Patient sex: M
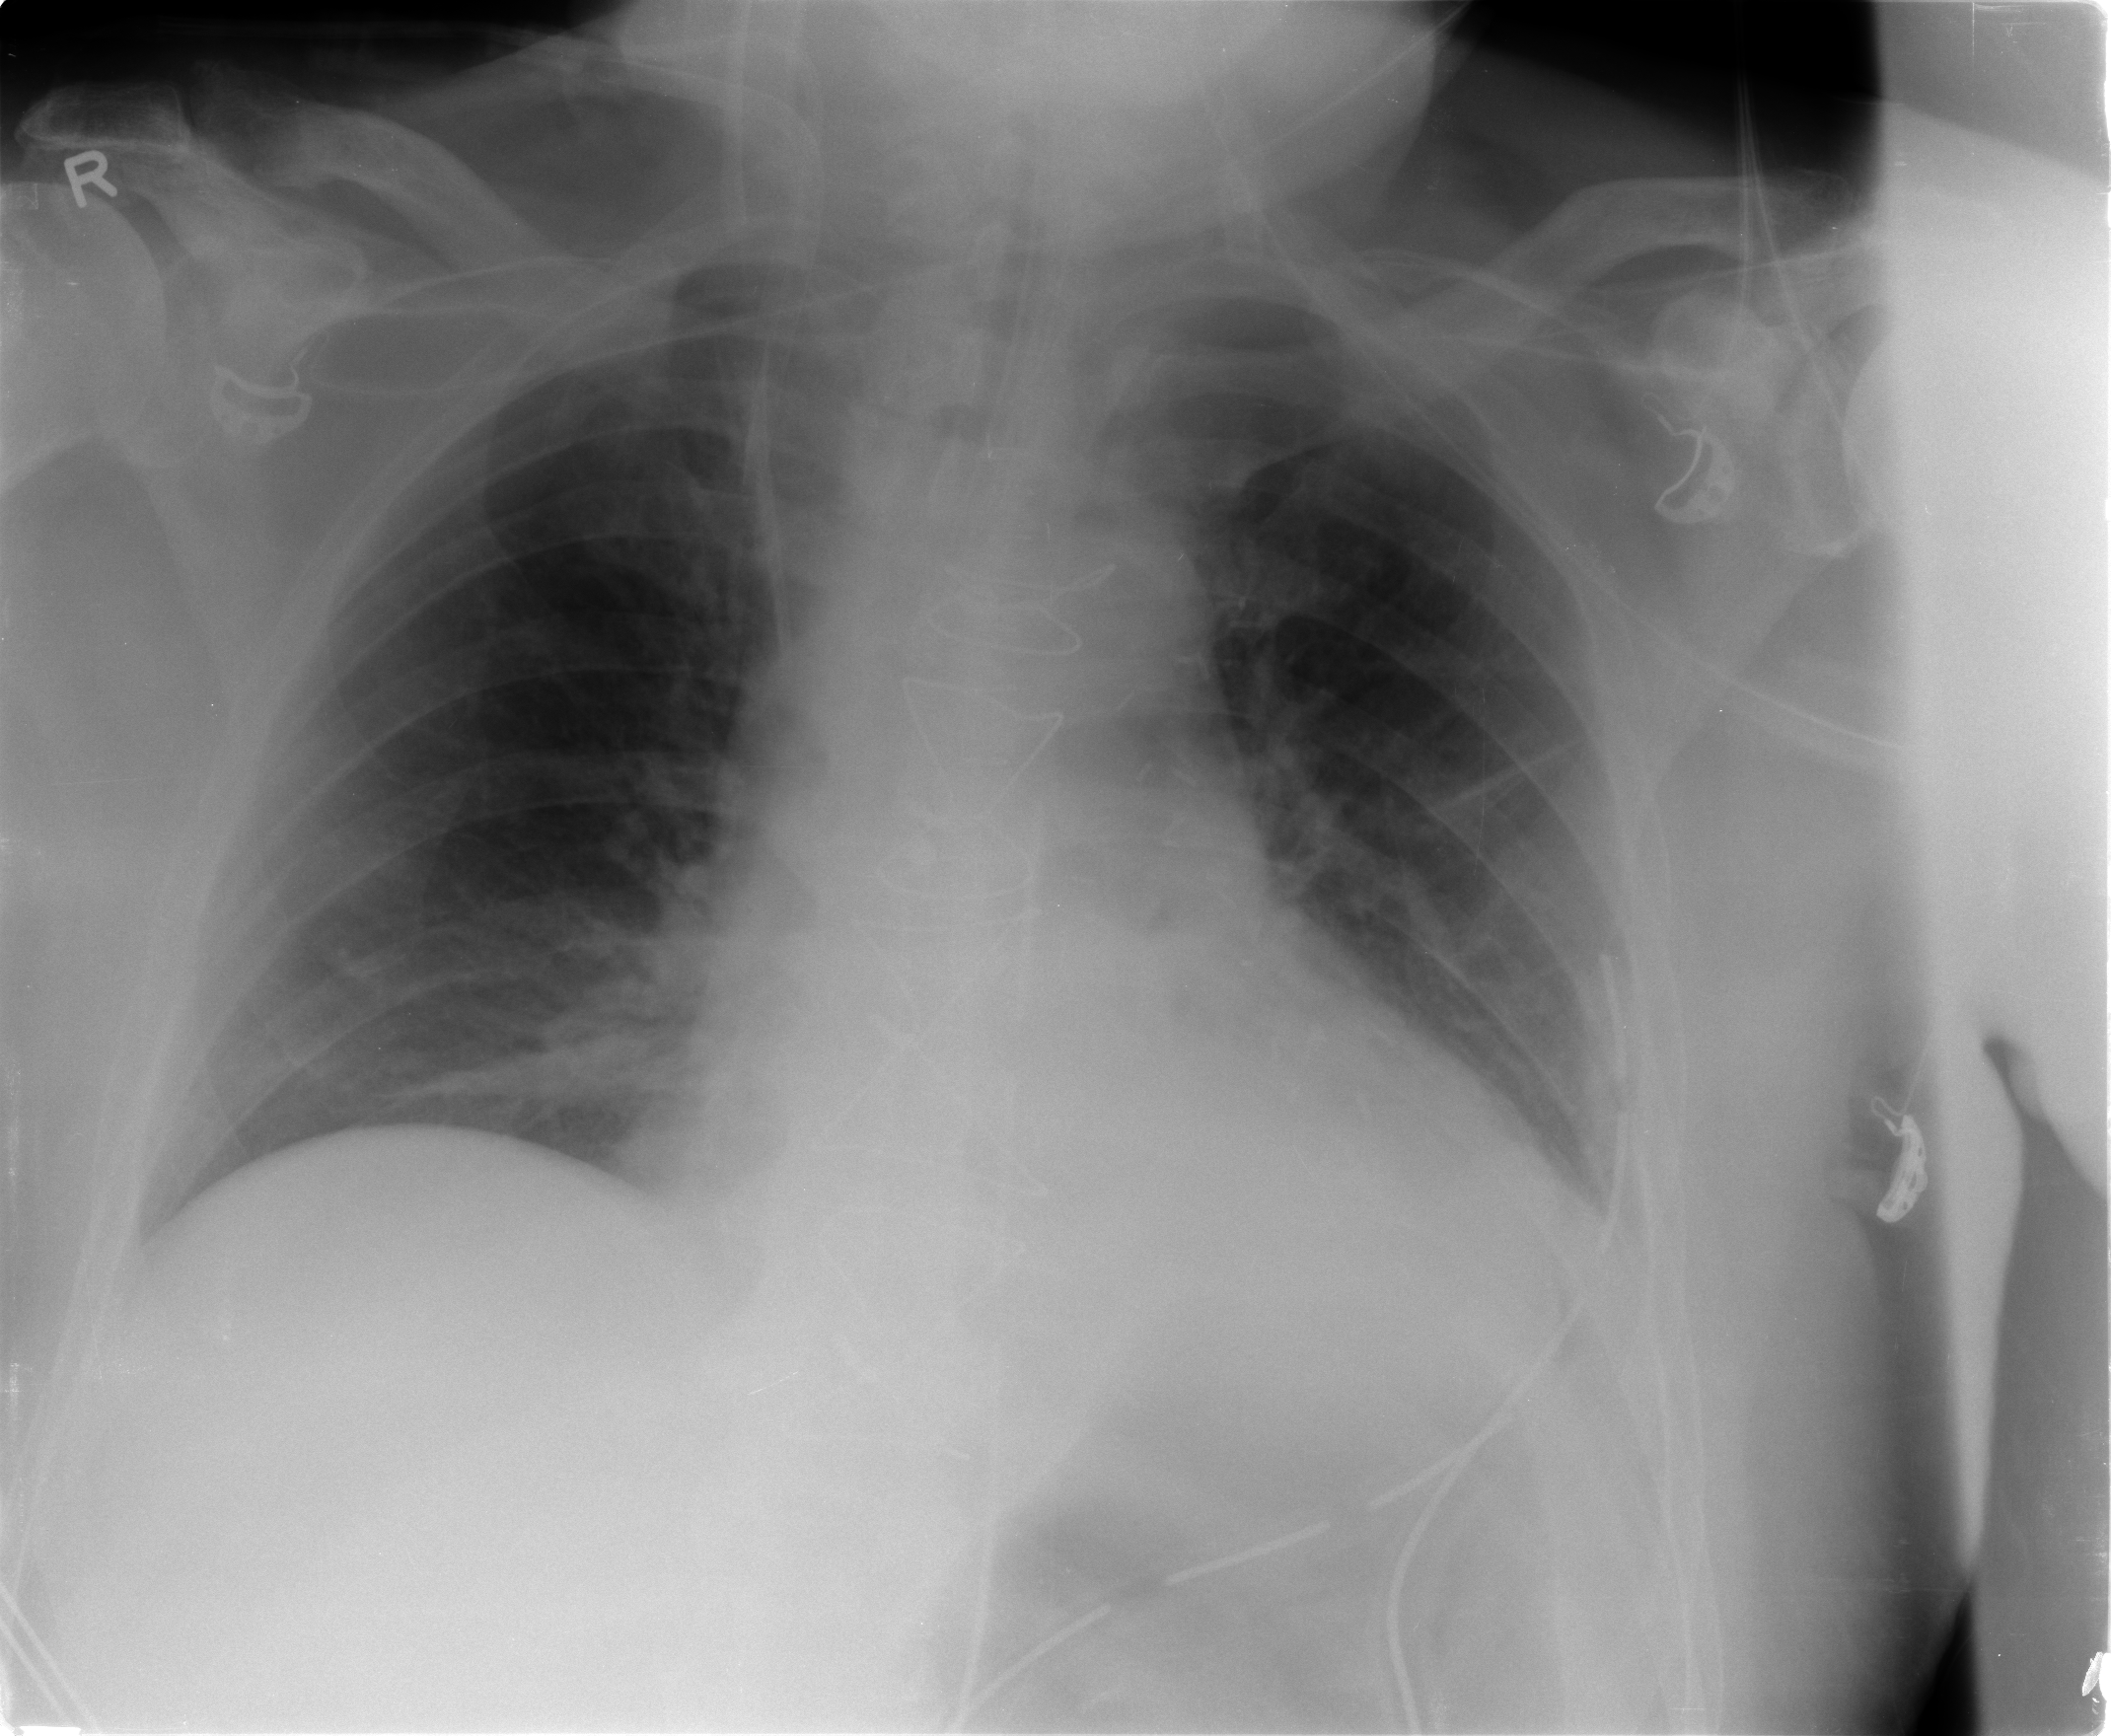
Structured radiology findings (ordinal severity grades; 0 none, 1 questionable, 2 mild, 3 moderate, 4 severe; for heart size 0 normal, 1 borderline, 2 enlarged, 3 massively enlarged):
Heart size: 2
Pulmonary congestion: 1
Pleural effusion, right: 1
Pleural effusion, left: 1
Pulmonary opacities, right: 2
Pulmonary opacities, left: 0
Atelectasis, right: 2
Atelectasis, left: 1